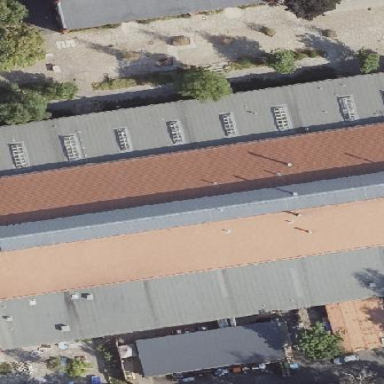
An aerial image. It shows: Industrial building with gabled roof.